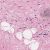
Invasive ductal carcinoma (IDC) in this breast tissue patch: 0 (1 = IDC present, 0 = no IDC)